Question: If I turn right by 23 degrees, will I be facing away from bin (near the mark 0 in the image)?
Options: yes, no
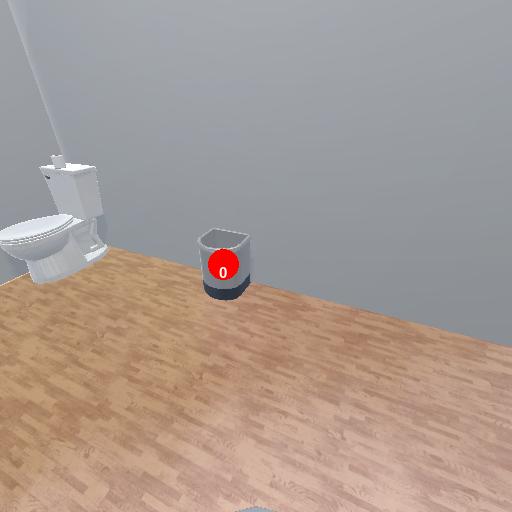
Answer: yes